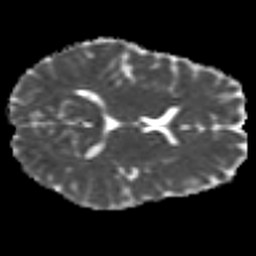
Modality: MD
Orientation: axial
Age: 25
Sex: female
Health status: ill
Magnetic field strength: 3 T
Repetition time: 9 s
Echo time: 0.093 s